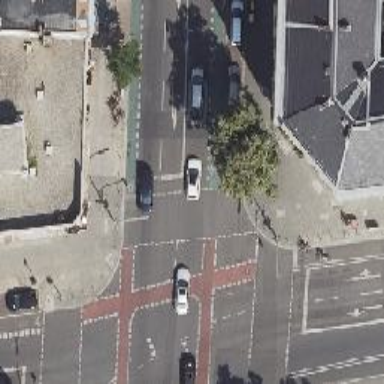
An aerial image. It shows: Footway crossing equipped with traffic signals.